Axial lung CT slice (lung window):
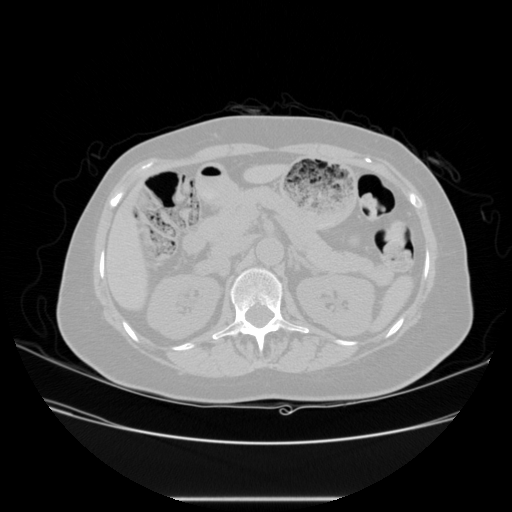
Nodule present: no